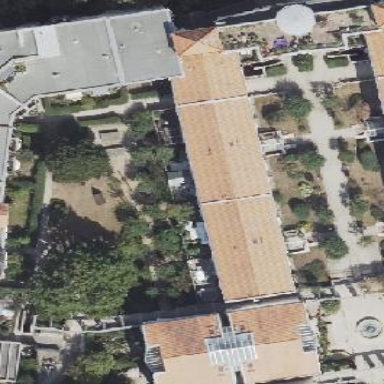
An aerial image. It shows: Gabled roof on building that houses apartments.